Field crop: maize
Growth stage: 1
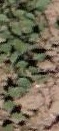
Species: convolvulus